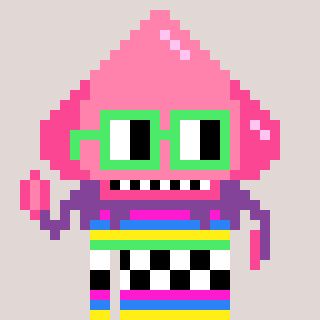
a pixel art character with square light green glasses, a squid-shaped head and a green-colored body on a warm background